Question: We are using Entity Framework and Linq and are creating Repository methods.
If I have a generic class T, how would I obtain the actual class name, using Dynamic Linq preferably?
'''
public async Task GetTableName(T entity)
{
await T.
}
'''

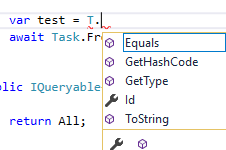
Answer: You mean like:
'''
var test = typeof(T).Name;
'''
You wouldn't need 'Linq' for this.